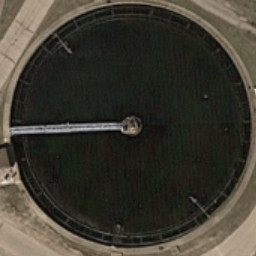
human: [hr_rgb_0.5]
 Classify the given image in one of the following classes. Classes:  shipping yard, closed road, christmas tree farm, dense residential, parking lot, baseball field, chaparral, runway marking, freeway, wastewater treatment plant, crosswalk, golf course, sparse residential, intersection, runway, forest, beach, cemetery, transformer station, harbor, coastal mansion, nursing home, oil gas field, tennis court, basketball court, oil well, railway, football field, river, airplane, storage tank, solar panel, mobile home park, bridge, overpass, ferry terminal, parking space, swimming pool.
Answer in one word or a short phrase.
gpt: wastewater treatment plant